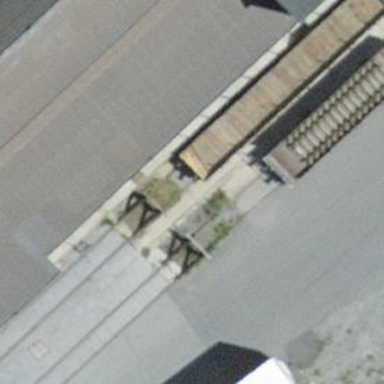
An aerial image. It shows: Railway buffer stop.